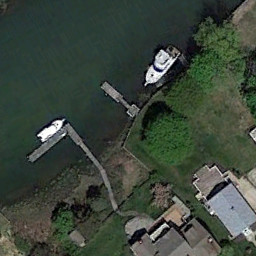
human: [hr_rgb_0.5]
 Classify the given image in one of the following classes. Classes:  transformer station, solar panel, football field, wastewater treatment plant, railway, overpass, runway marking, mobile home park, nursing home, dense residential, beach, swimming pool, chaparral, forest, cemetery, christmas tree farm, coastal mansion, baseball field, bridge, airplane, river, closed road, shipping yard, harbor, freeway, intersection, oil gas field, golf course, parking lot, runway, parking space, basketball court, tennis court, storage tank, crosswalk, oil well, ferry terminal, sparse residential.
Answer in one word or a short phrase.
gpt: ferry terminal